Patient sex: M
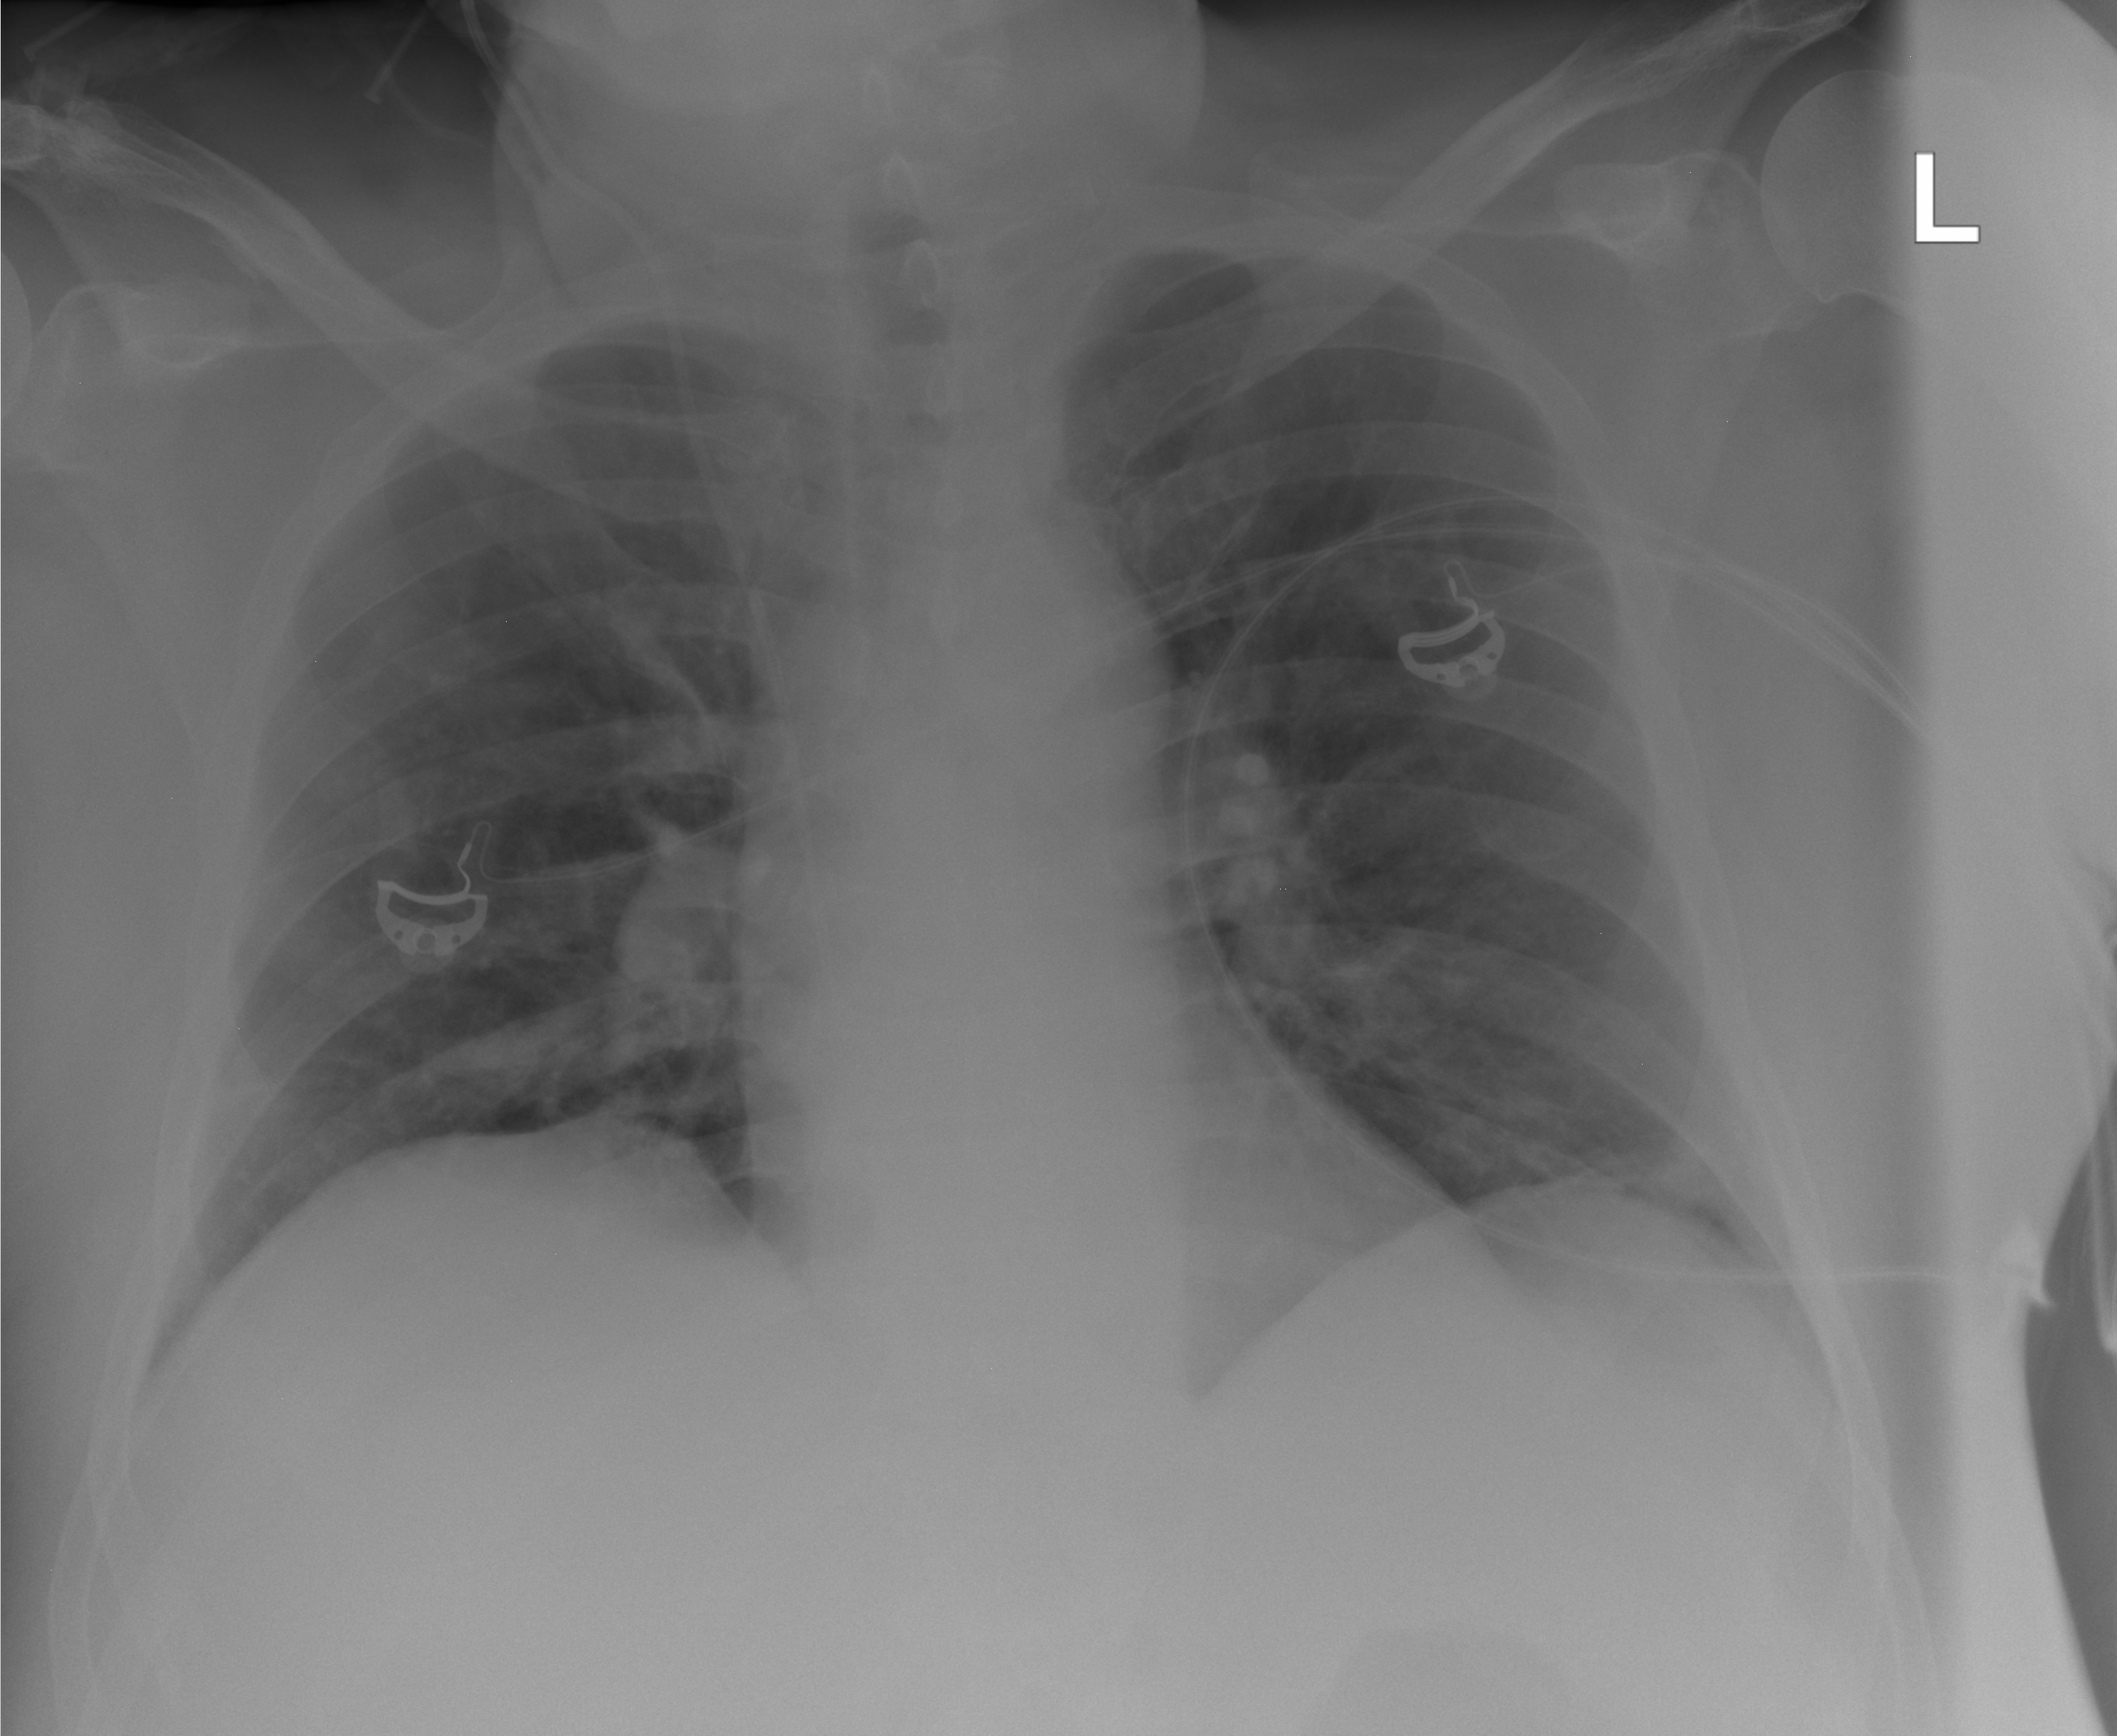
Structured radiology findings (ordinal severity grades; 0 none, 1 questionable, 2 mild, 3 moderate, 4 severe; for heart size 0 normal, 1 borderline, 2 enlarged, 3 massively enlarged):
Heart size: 0
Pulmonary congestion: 0
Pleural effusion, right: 0
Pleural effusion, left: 0
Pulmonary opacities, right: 0
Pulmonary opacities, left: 0
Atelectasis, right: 2
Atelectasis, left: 2